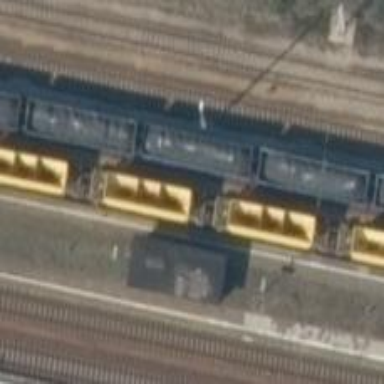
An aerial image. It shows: Platform edge at railway station.